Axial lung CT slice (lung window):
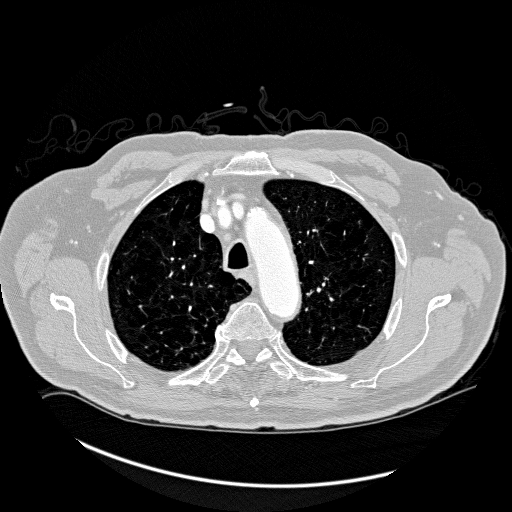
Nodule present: no